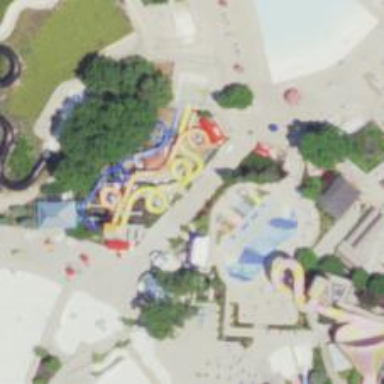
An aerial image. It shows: Water slide attraction.